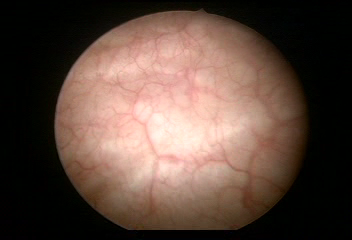
Modality: WLC
Class: Normal mucosa
Bladder cancer association: No